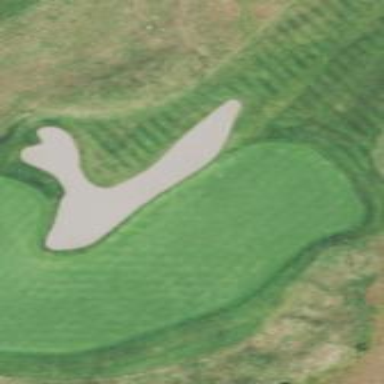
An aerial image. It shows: Golf bunker filled with natural sand.